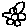
Label: flower